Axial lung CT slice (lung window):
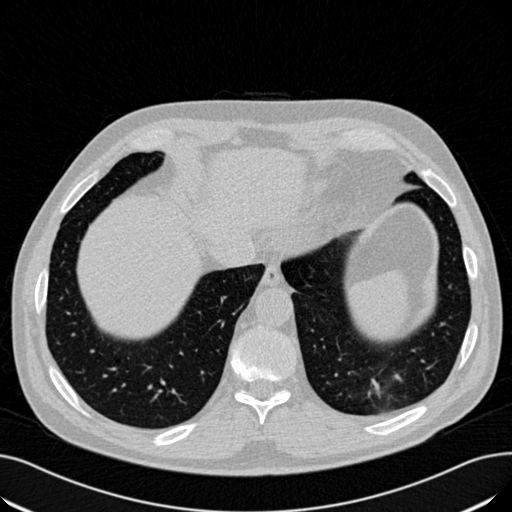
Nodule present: no